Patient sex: F
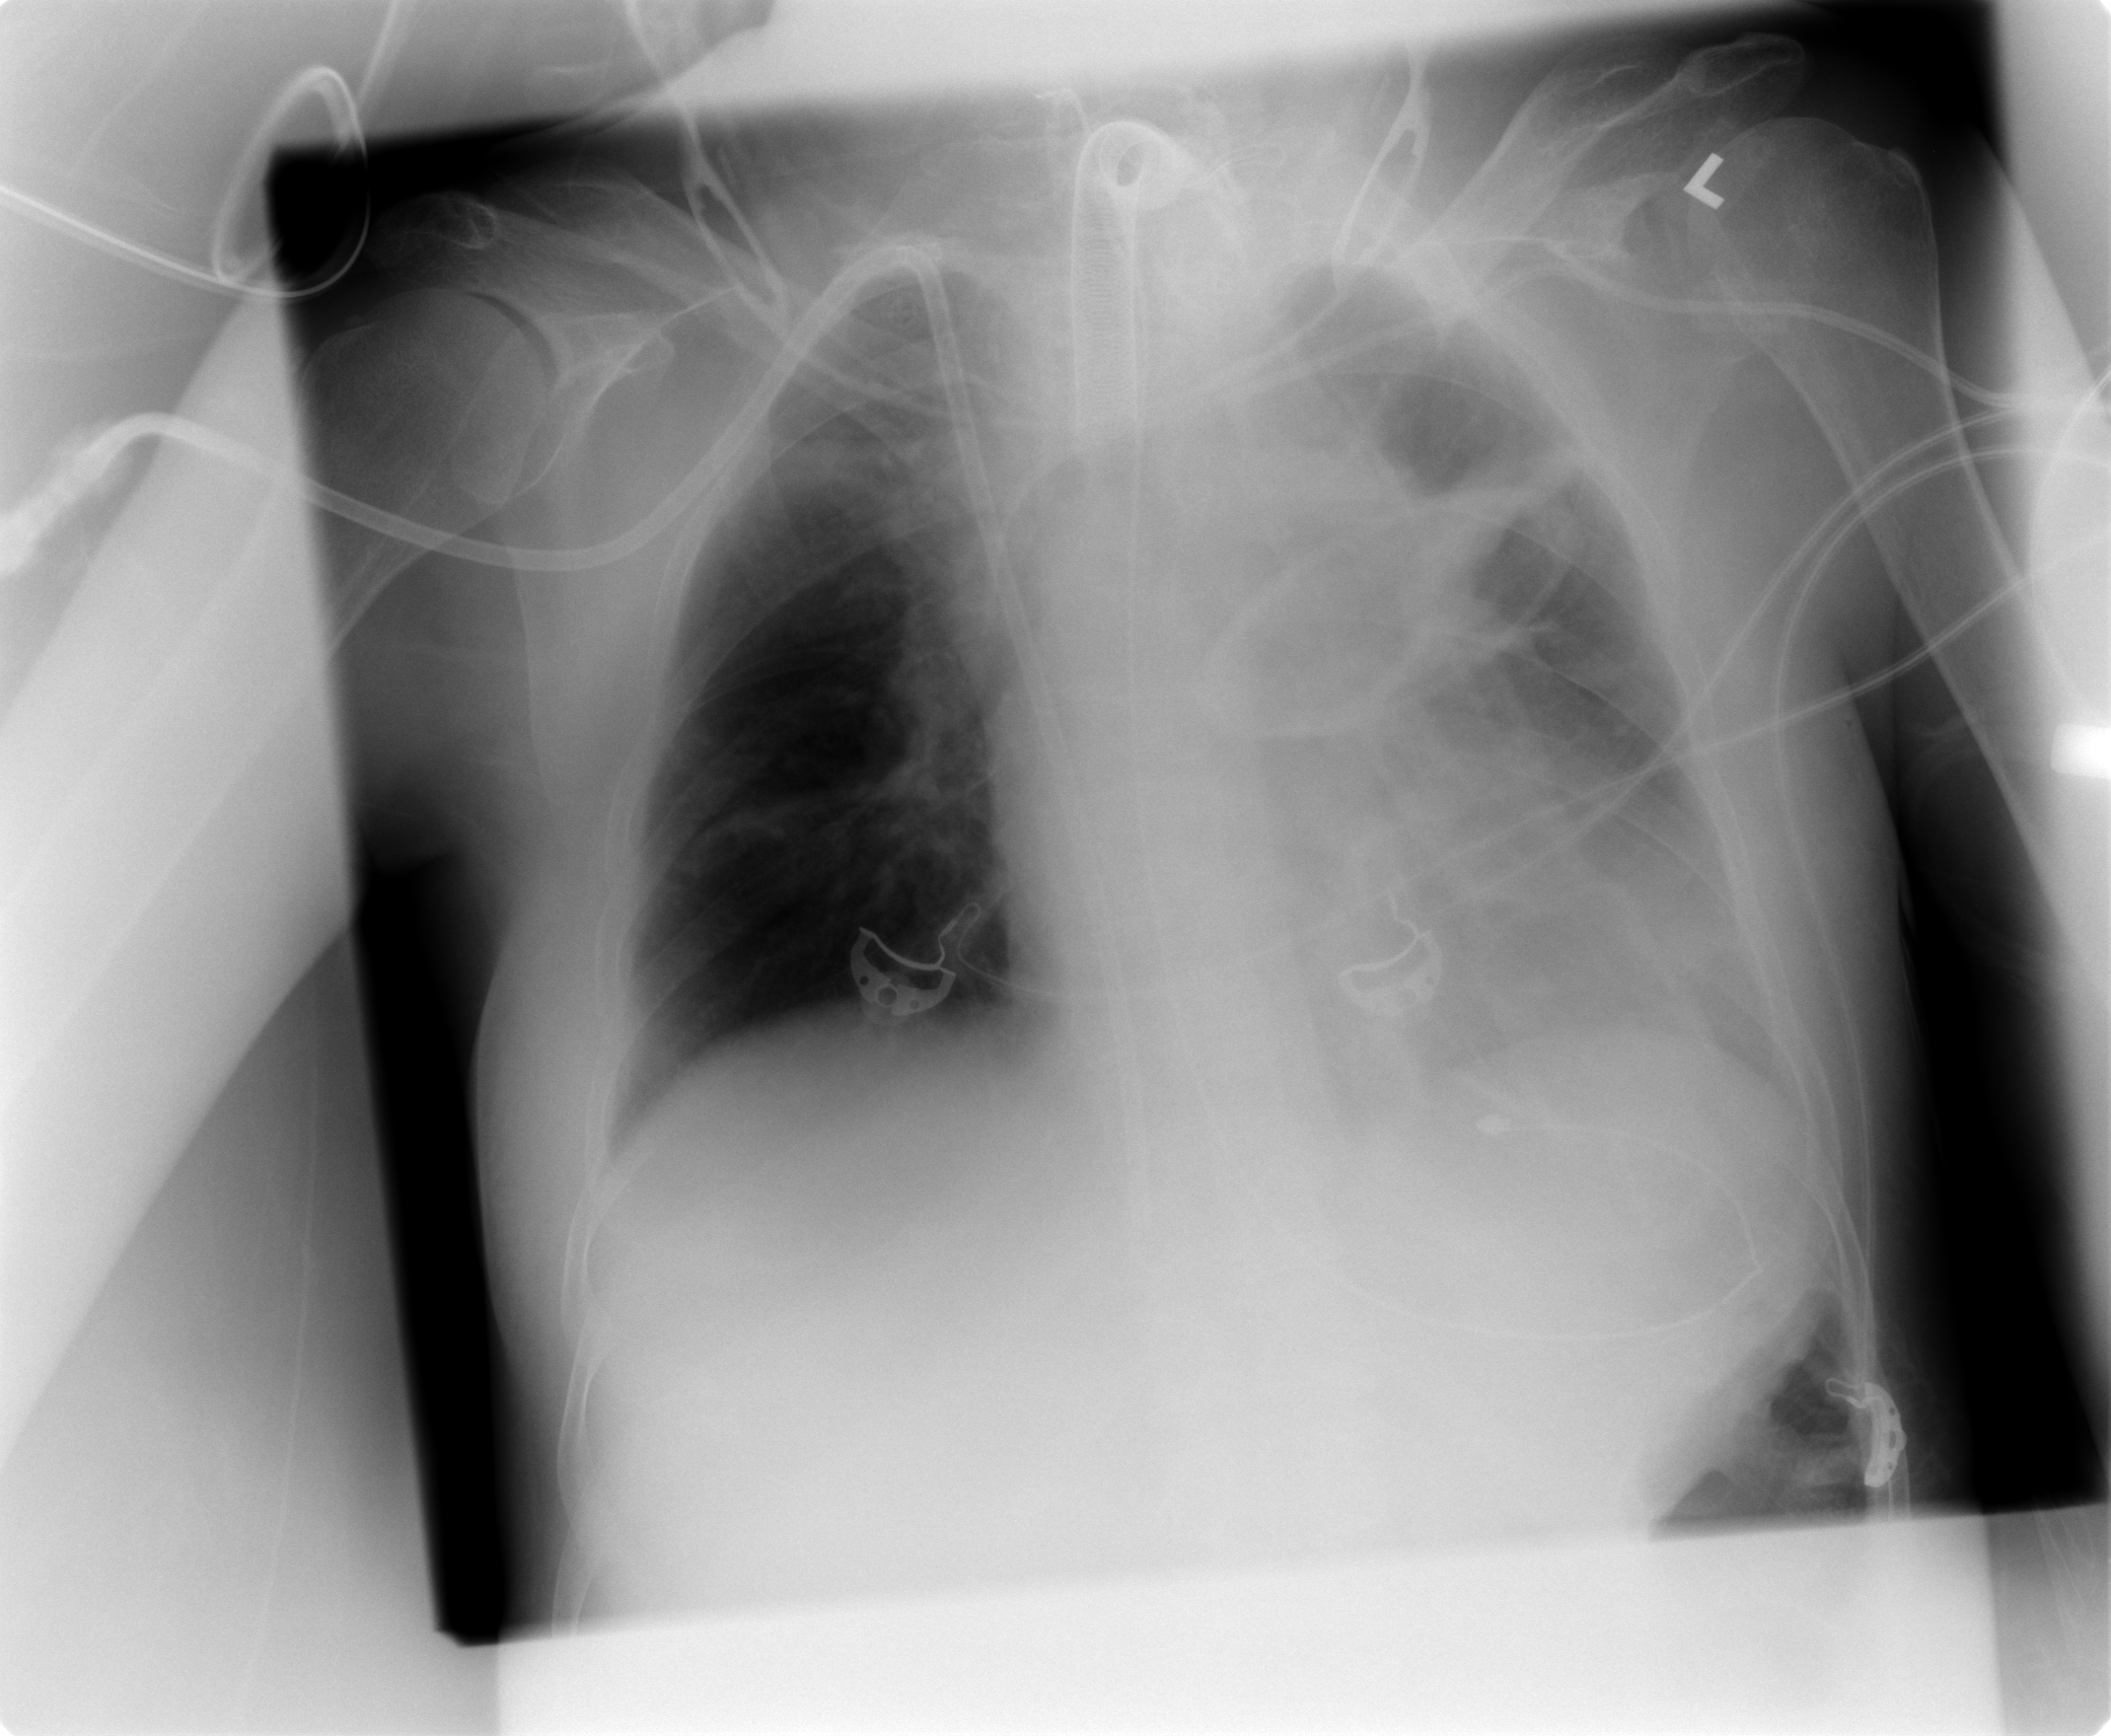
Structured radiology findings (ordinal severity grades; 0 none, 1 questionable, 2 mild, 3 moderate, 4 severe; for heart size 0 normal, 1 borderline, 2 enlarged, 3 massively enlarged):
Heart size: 1
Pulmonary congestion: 0
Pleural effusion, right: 0
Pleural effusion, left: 0
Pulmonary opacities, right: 0
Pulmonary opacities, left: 0
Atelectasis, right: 2
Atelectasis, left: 2